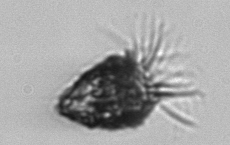
Label: Tintinnopsis